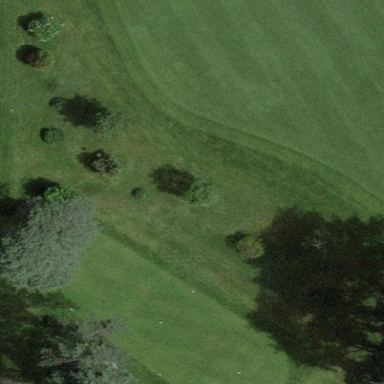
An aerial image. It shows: Golf tee.